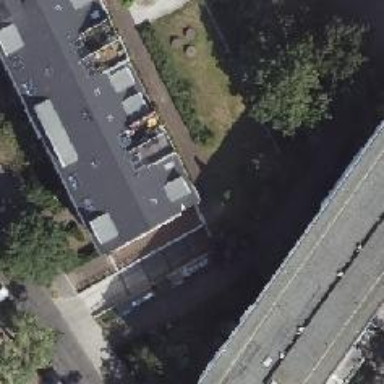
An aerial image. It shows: Parking entrance.